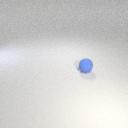
small blue rubber sphere